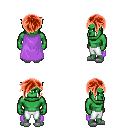
a pixel art fantasy rpg character, male body template, orc, green skin, lavender cape, white pants, red pixie cut hairstyle, white slippers, four views (front, back, left, right), 2x2 character sprite sheet, small pixel art, hard edges, no anti-aliasing